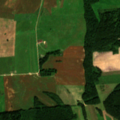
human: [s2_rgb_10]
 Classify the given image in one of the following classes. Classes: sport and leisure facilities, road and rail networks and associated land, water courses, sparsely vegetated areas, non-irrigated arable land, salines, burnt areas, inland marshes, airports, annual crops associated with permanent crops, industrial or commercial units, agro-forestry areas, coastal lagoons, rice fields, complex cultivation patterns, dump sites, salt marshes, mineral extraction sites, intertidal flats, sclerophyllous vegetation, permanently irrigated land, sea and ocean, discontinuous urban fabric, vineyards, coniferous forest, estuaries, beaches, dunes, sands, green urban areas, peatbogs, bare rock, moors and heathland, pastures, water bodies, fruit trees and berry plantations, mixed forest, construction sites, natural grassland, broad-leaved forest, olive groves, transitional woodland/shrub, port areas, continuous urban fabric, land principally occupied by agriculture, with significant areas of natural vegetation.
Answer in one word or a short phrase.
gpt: non-irrigated arable land, broad-leaved forest, coniferous forest, mixed forest, transitional woodland/shrub